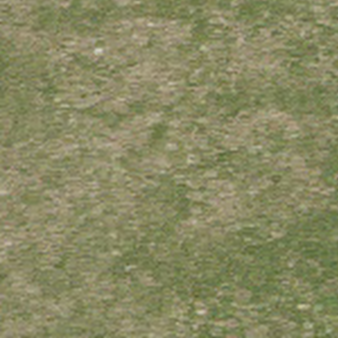
Label: other